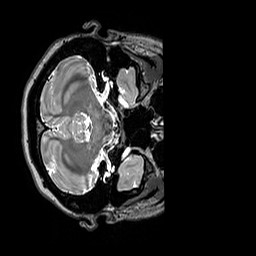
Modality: T2w
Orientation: axial
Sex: female
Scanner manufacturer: siemens
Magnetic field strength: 3 T
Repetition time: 3.2 s
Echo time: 0.409 s